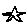
Label: star